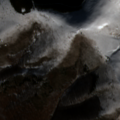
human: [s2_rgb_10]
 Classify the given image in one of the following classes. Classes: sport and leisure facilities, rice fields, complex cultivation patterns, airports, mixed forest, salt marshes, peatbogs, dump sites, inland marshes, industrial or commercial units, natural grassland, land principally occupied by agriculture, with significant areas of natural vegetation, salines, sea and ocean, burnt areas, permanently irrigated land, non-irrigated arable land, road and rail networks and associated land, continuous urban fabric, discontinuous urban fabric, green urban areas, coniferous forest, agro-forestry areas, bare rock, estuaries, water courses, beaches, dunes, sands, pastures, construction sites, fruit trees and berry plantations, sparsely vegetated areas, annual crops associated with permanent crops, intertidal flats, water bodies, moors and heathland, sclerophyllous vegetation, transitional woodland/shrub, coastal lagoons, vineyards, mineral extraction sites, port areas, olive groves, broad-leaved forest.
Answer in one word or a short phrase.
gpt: broad-leaved forest, mixed forest, natural grassland, transitional woodland/shrub